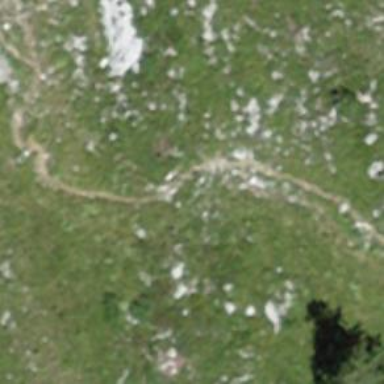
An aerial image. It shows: Path on the ground.